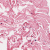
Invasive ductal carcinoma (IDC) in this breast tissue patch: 0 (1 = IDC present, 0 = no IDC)